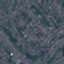
Land use / land cover: Residential